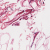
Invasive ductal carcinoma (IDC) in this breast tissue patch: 0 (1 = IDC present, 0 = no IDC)